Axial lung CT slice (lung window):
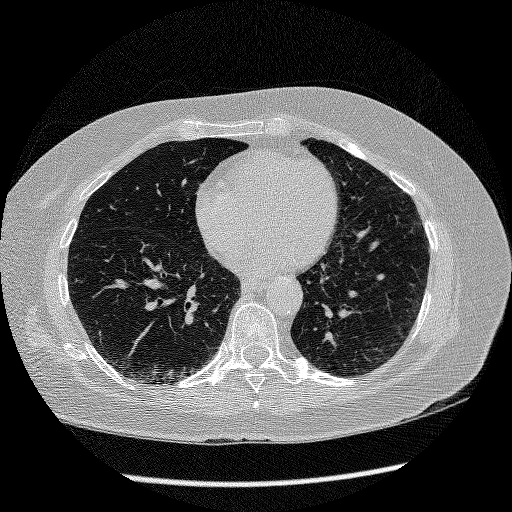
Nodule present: no